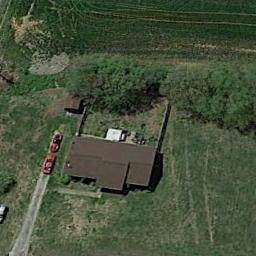
Label: residential